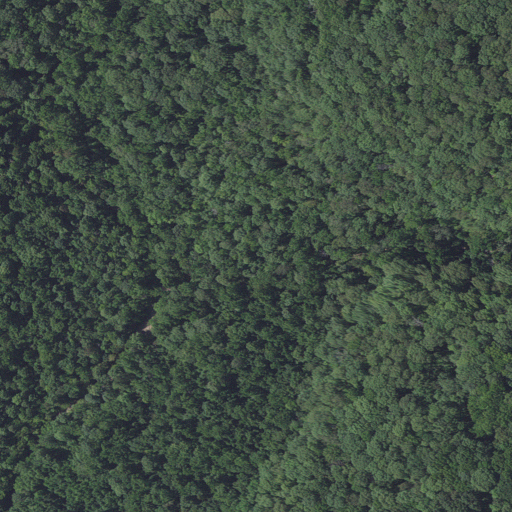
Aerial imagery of valley in Arkansas named Lafe Evans Hollow containing only deciduous forest